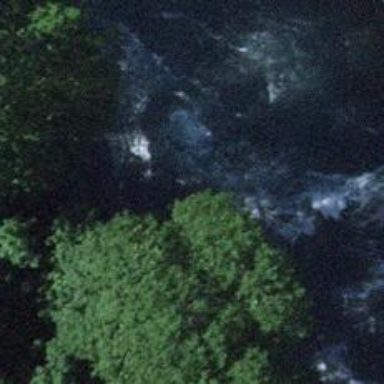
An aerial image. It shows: Scene featuring rapids in waterway.